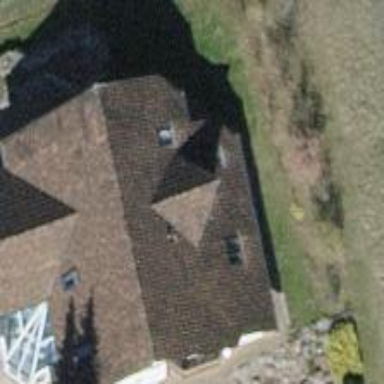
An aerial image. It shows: Detached building with tile roof.